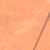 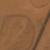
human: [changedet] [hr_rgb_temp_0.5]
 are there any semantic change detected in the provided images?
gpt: A curved road has been edified next to an existing street.